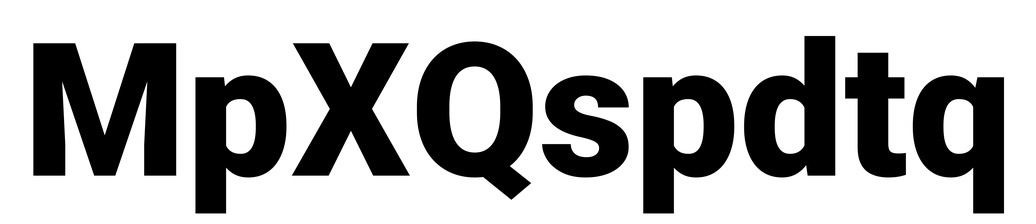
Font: Roboto_Black